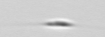
Label: Cylindrotheca_morphotype1